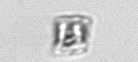
Label: Bacillariophyceae_morphotype1